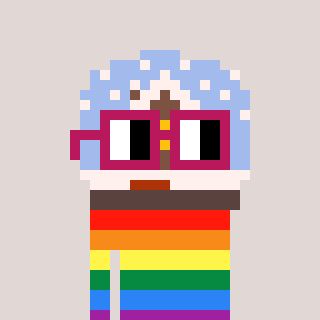
a pixel art character with square dark red glasses, a snow globe-shaped head and a redpinkish-colored body on a warm background